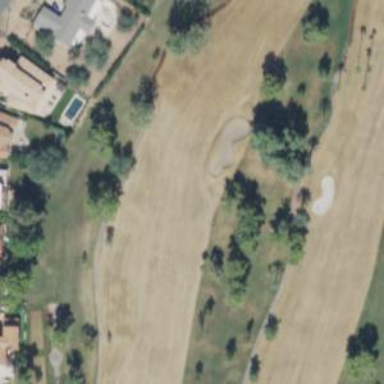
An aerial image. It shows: Golf fairway surrounded by grass.